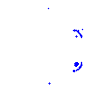
Particle: pion